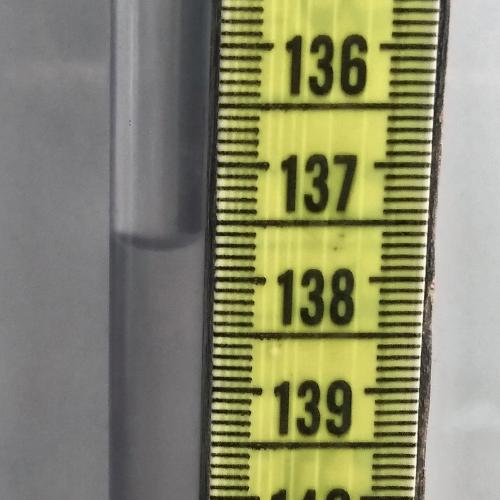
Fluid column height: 137.7 cm